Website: walmart
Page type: payment
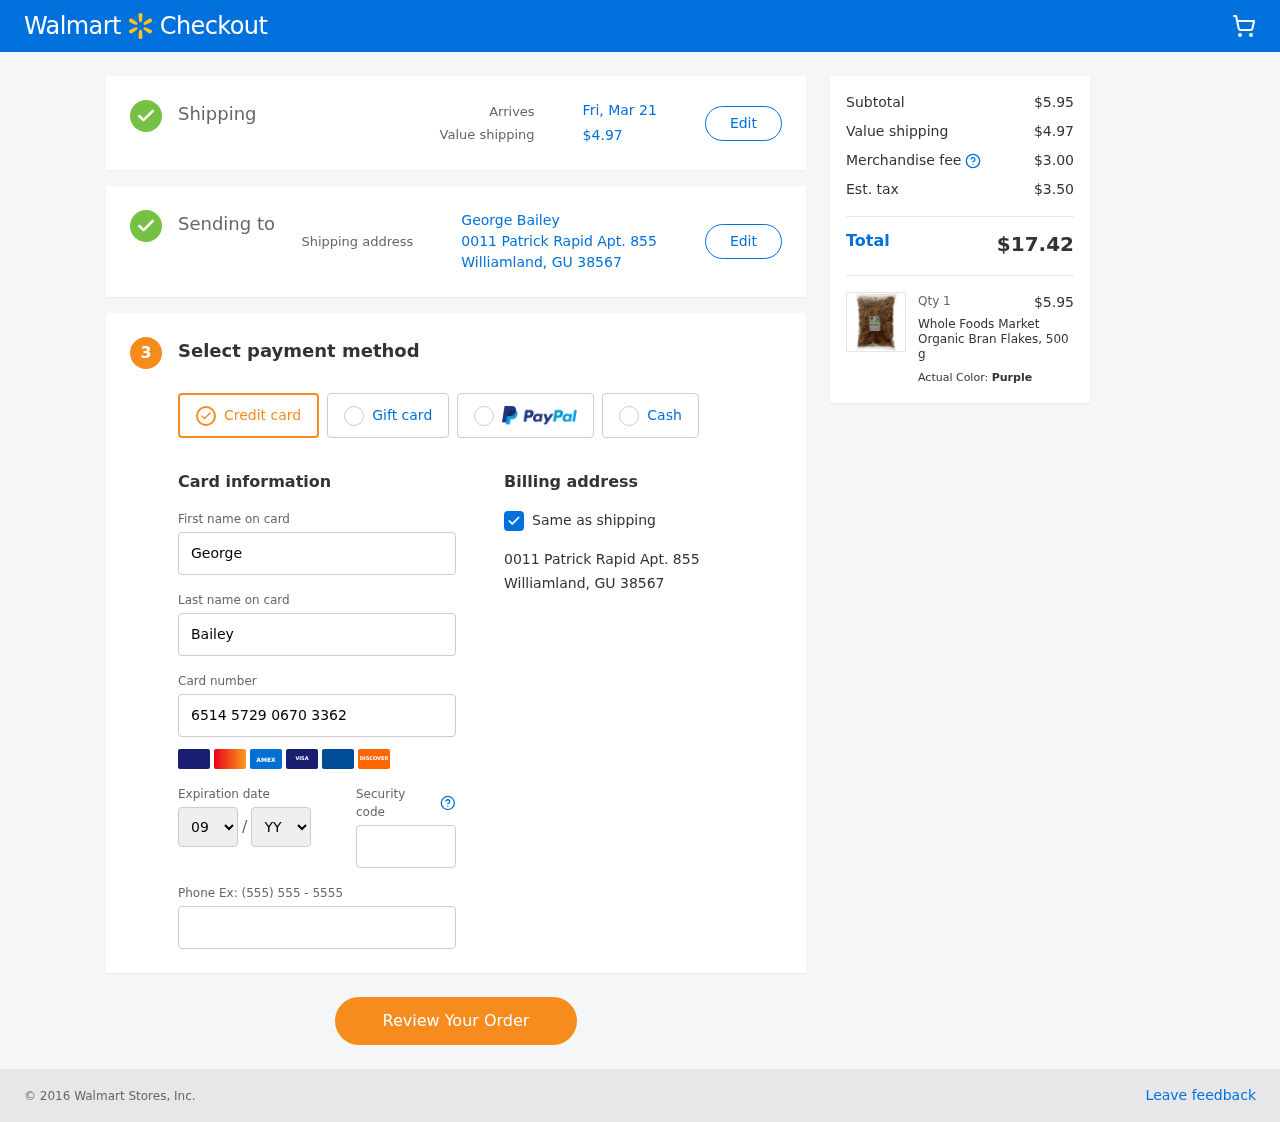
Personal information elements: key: PII_CARD_EXPIRY_MONTH
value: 09
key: PII_CARD_EXPIRY_YEAR
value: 30
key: PII_CITY_STATE_ZIP
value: Williamland, GU 38567
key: PII_FULLNAME
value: George Bailey
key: PII_STREET
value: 0011 Patrick Rapid Apt. 855
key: PII_FIRSTNAME
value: George
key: PII_LASTNAME
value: Bailey
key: PII_CARD_NUMBER
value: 6514 5729 0670 3362
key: PII_CARD_CVV
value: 141
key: PII_PHONE
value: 2456408756
Product elements: key: PRODUCT1_NAME
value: Whole Foods Market Organic Bran Flakes, 500 g
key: PRODUCT1_PRICE
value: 5.95
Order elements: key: ORDER_DELIVERY_DATE
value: Fri, Mar 21
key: ORDER_SHIPPING_COST
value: $4.97
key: ORDER_SUBTOTAL
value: $5.95
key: ORDER_MERCHANDISE_FEE
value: $3.00
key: ORDER_TAX
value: $3.50
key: ORDER_TOTAL
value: $17.42
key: ORDER_NUM_ITEMS
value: Qty 1